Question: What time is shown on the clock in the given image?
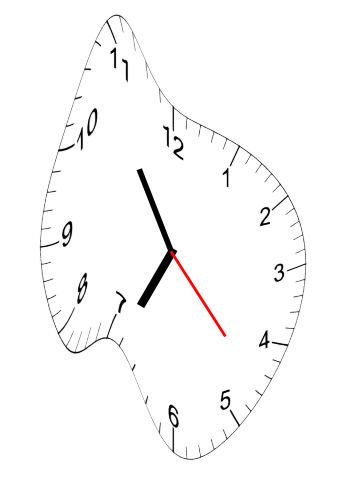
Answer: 06:54:23